Question: Suppose I have this table structures:

To query the for both table, I created a view with a .
As a result, both the ID's for 'INVOICE_REQUEST_ID' and 'DELIVERY_REQUEST_ID' are queried as 'REQUEST_ID'. To identify the type, I created a 'REQUEST_TYPE'. When I try to bind the data to a 'GridView', as I predicted, an error occur:
I use custom GridView with this with CheckBox on my :
'''
<asp:Panel ID="pnlPc" runat="server" CssClass="div-grid" ScrollBars="Auto">
<asp:GridView ID="gvListing" runat="server" AllowPaging="True" AutoGenerateSelectButton="true"
OnRowDataBound="gvListing_RowDataBound" skinid="gvListing"
onselectedindexchanged="gvListing_SelectedIndexChanged"
onpageindexchanging="gvListing_PageIndexChanging" PageSize="50" >
<FooterStyle CssClass="grid-footer" />
<Columns>
<asp:TemplateField HeaderText="CheckAll">
<HeaderTemplate>
<asp:CheckBox ID="chkSelectAll" runat="server" AutoPostBack="true"
OnCheckedChanged="chkSelectAll_CheckedChanged" CssClass="select-all"/>
</HeaderTemplate>
<ItemTemplate>
<asp:CheckBox ID="chkSelect" runat="server" AutoPostBack="true"
OnCheckedChanged="chkSelect_CheckedChanged" CssClass="listing-checkbox"/>
</ItemTemplate>
</asp:TemplateField>
</Columns>
</asp:GridView>
</asp:Panel>
'''
And bind data with this C# code:
'''
//assuming that ucLAD is the CustomGridView
ucLAD.DataKeyName = def.ID_REQUEST; // here I assign the DataKeyName
ucLAD.BindGrid(dt); //dt is a datatable that contains my view
'''
My resolution is to:
1. Ignore the error in try-catch. (How can I do this?)
2. To create a composite key for the REQUEST_ID and REQUEST_TYPE.
3. Create a dummy key for both request type.
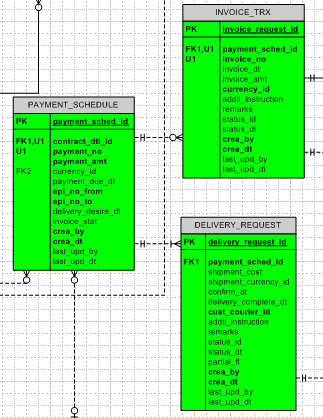
Answer: To set your key to have multiple columns, you only have to set the <URL>
'''
<asp:GridView ID="GridView1" runat="server"
AutoGenerateColumns="False"
DataKeyNames="REQUEST_ID,REQUEST_TYPE"
DataSourceID="LinqDataSource1">
'''